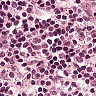
Metastatic tissue present: no